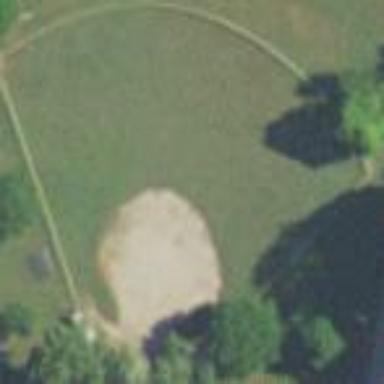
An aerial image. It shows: Baseball pitch for leisure land activities.